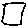
Label: square